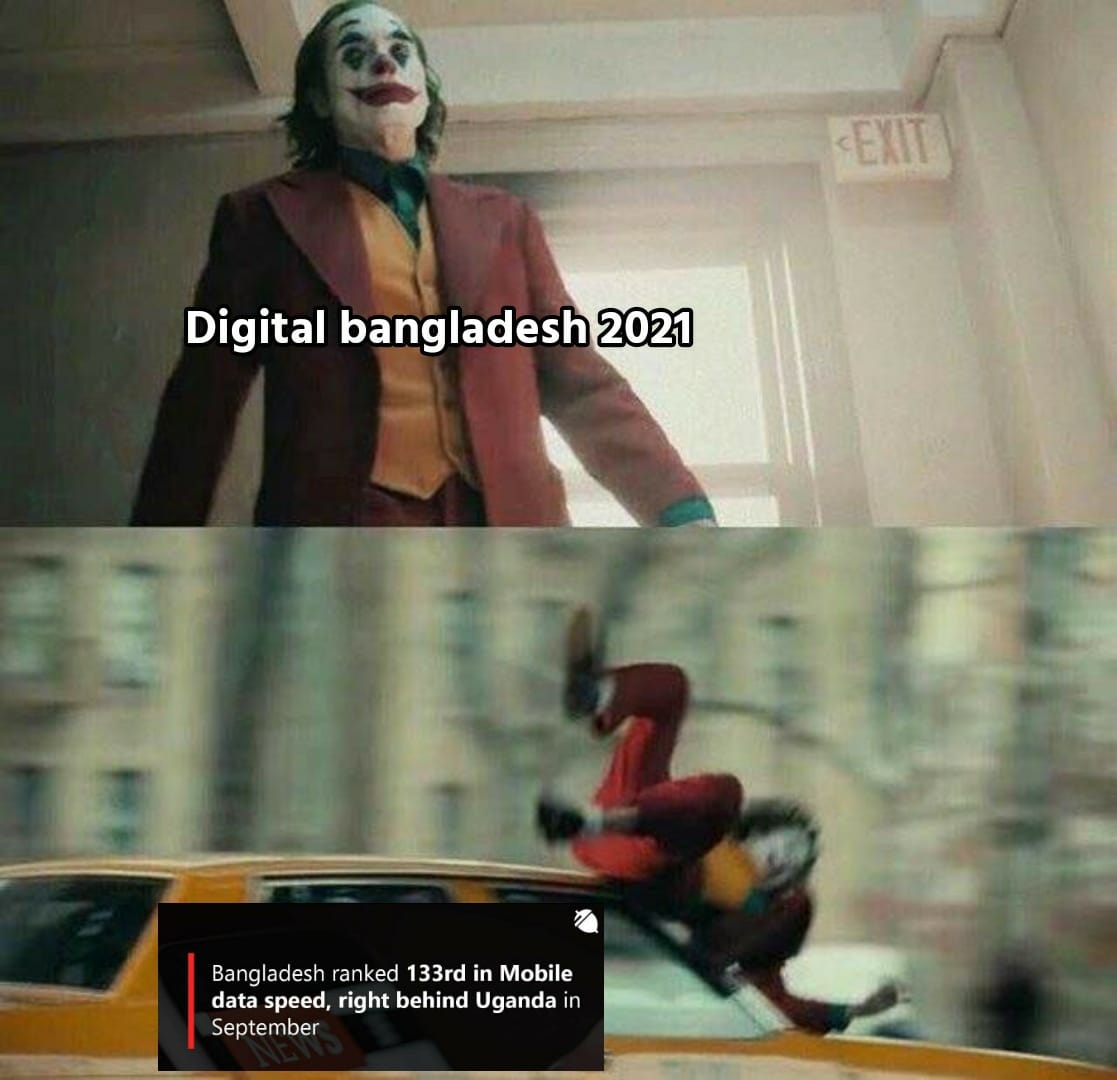
Caption: Digital bangladesh 2021    Bangladesh ranked 133rd in Mobile data speed , right behind Uganda in September
Label: hate